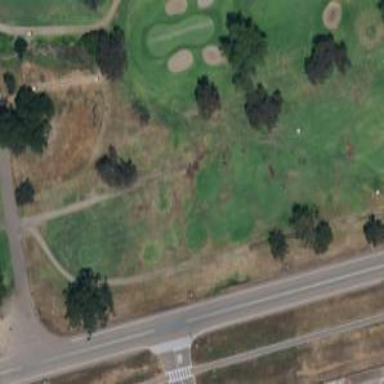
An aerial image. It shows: Golf cartpath that is also road path.